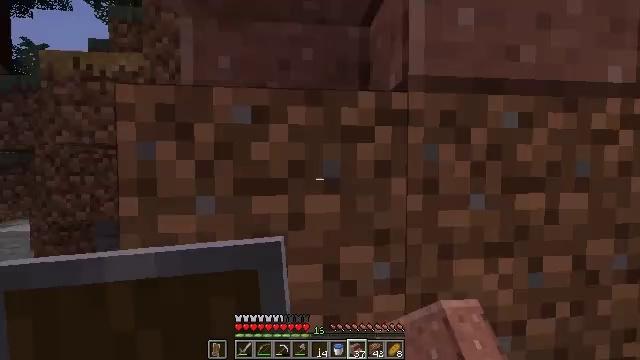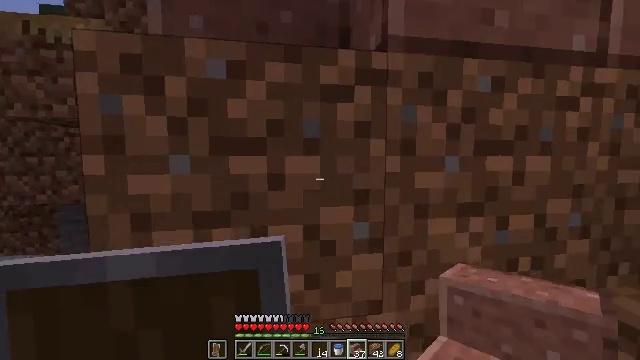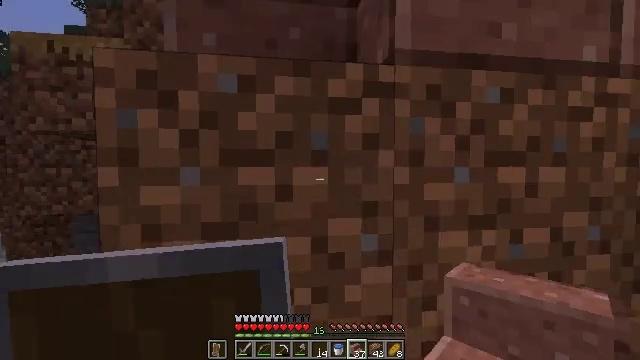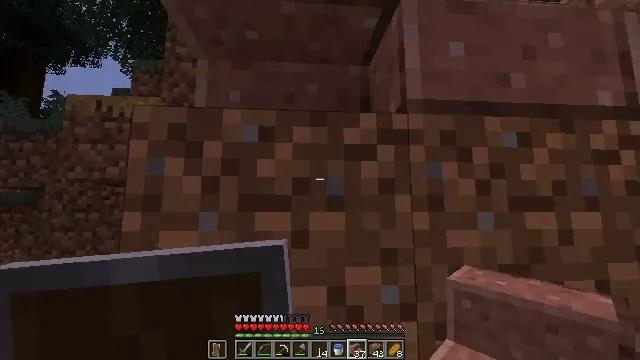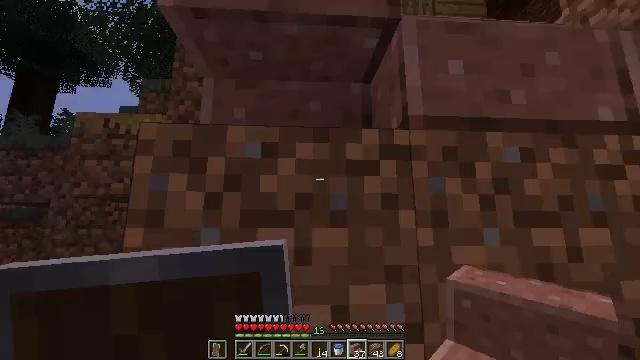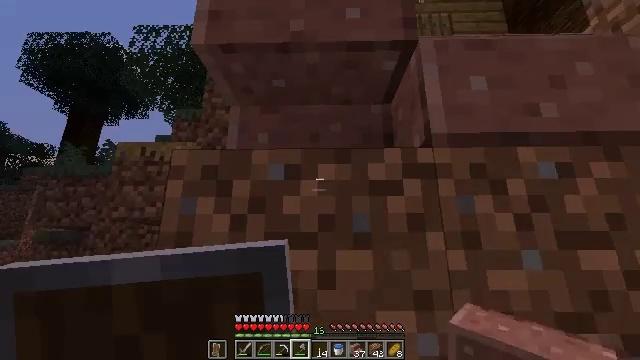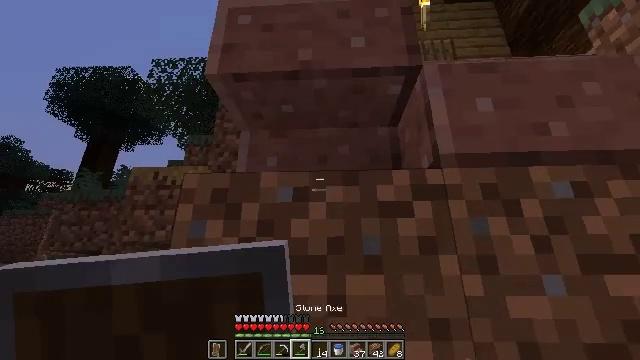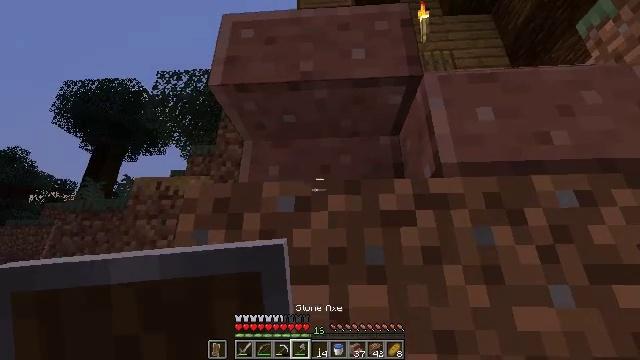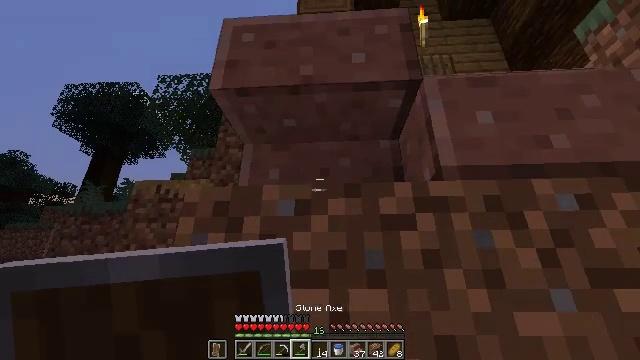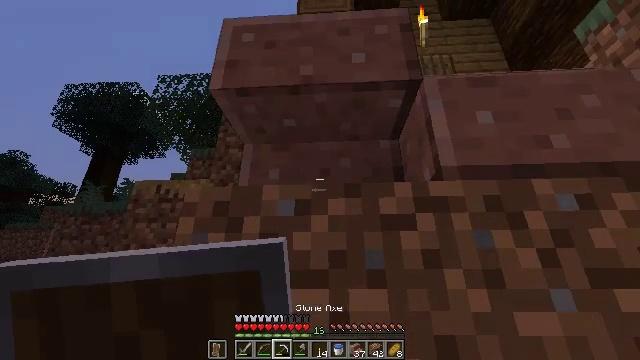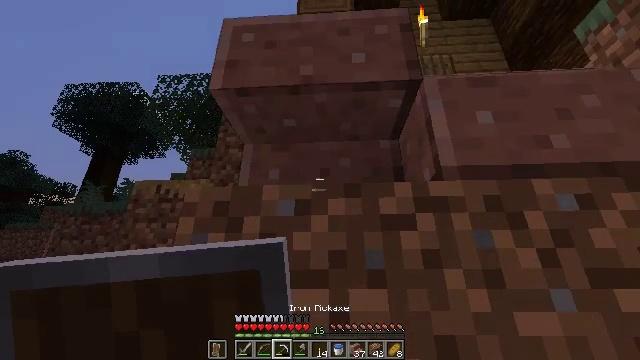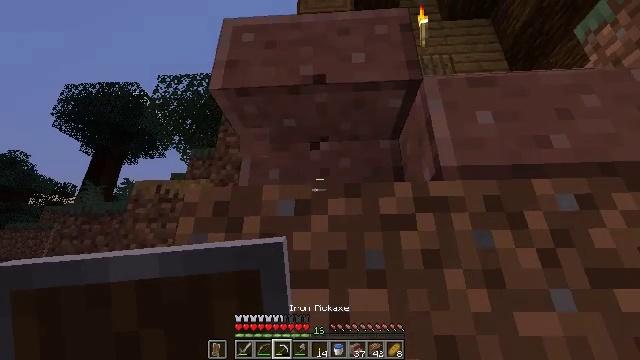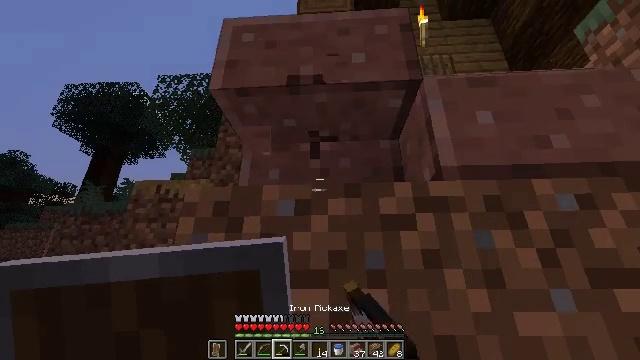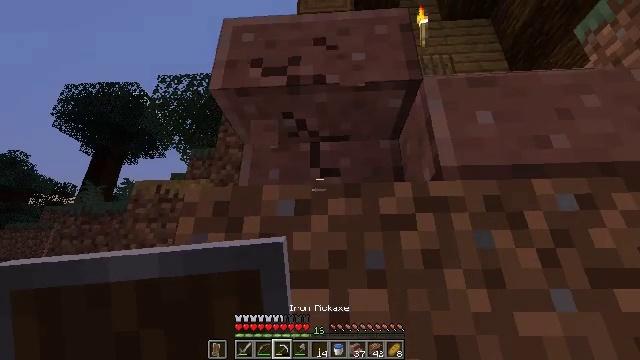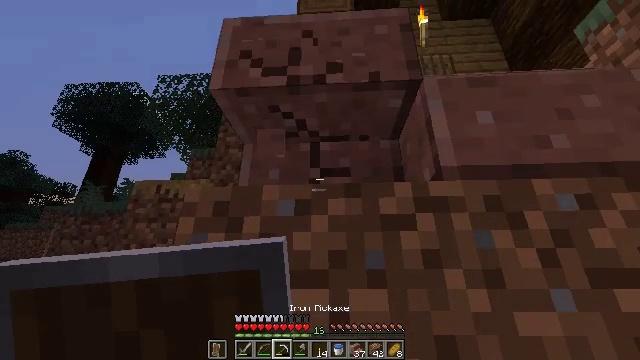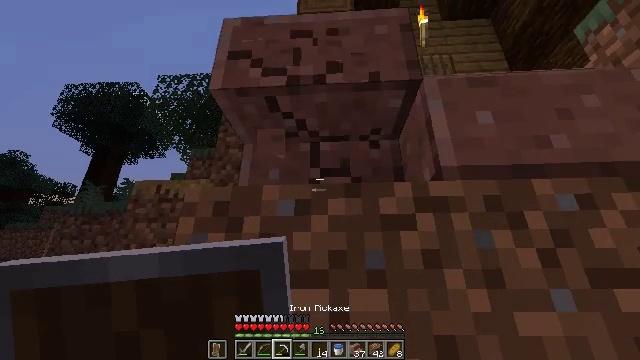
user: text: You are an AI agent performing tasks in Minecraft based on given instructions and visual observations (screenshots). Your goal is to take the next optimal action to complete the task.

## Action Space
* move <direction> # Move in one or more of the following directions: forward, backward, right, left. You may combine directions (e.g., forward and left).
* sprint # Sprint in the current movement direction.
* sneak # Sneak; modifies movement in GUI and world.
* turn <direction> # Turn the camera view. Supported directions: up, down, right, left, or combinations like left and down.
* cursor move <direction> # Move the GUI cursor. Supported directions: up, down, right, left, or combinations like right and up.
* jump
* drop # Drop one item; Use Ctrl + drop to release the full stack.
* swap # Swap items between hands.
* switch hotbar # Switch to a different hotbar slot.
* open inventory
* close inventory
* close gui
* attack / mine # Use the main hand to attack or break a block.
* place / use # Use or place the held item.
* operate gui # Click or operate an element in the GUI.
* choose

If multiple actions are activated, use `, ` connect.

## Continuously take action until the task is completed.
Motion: motion action
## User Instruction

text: Break the polished granite stairs.
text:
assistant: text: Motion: turn right and down
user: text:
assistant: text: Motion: turn left and up
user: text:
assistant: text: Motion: turn left and up
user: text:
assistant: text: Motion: turn up
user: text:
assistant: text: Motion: turn left and up, switch to hotbar 4
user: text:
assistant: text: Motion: turn left and up, switch to hotbar 4
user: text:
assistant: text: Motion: turn up, switch to hotbar 4
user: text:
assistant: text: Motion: no_op
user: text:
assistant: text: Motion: switch to hotbar 3
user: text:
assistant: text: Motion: switch to hotbar 3
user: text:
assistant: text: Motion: attack / mine, switch to hotbar 3
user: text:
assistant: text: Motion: attack / mine
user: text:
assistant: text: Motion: attack / mine
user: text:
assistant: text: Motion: attack / mine
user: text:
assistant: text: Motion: attack / mine
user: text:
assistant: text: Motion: attack / mine
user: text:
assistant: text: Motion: attack / mine
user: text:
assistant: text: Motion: no_op
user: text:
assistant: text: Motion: no_op
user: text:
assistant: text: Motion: no_op
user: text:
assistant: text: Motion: no_op
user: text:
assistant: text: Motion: open inventory
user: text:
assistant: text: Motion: open inventory
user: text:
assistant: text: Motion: cursor move right and down
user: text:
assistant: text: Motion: sneak, cursor move right and down
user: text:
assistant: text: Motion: sneak, cursor move down
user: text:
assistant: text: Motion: sneak
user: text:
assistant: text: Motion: sneak
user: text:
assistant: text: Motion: sneak
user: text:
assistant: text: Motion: sneak, operate gui